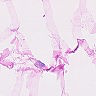
Metastatic tissue present: no